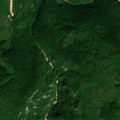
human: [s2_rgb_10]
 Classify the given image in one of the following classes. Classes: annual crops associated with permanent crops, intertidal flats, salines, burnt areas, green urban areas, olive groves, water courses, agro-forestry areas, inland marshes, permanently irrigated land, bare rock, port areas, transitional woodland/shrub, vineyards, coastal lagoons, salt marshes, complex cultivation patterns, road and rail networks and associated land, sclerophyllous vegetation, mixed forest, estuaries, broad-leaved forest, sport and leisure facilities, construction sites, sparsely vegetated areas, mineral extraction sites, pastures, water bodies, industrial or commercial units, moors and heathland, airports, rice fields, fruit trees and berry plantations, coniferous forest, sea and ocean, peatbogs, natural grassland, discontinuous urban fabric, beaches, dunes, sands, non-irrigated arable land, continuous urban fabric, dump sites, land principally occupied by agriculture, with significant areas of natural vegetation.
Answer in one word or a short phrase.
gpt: land principally occupied by agriculture, with significant areas of natural vegetation, broad-leaved forest, transitional woodland/shrub